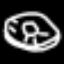
Label: donut